Question: I am currently working on a c# wpf project where I want to display a chart to the user. I'm using WPF C# .net 4 and using the built in chart library but I can't find anything about the type of chart I want it to use. A screen shot below is the type of chart that I am looking for.

I have a single column chart working I.e. one bar for each month instead of being able to have 2 more columns per a month.
Thanks for any help you can provide
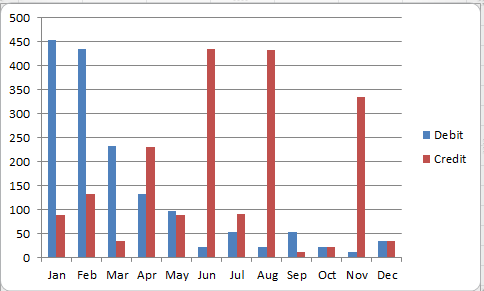
Answer: You have the right chart, you just need to add another series :
'''
<chartingToolkit:Chart
Title="Debits and credits"
DataContext="{StaticResource MyDataCollection}">
<chartingToolkit:ColumnSeries
Title="Credits"
ItemsSource="{Binding}"
IndependentValuePath="Month"
DependentValuePath="Credit" />
<chartingToolkit:ColumnSeries
Title="Debits"
ItemsSource="{Binding}"
IndependentValuePath="Month"
DependentValuePath="Debit" />
</chartingToolkit:Chart>
'''